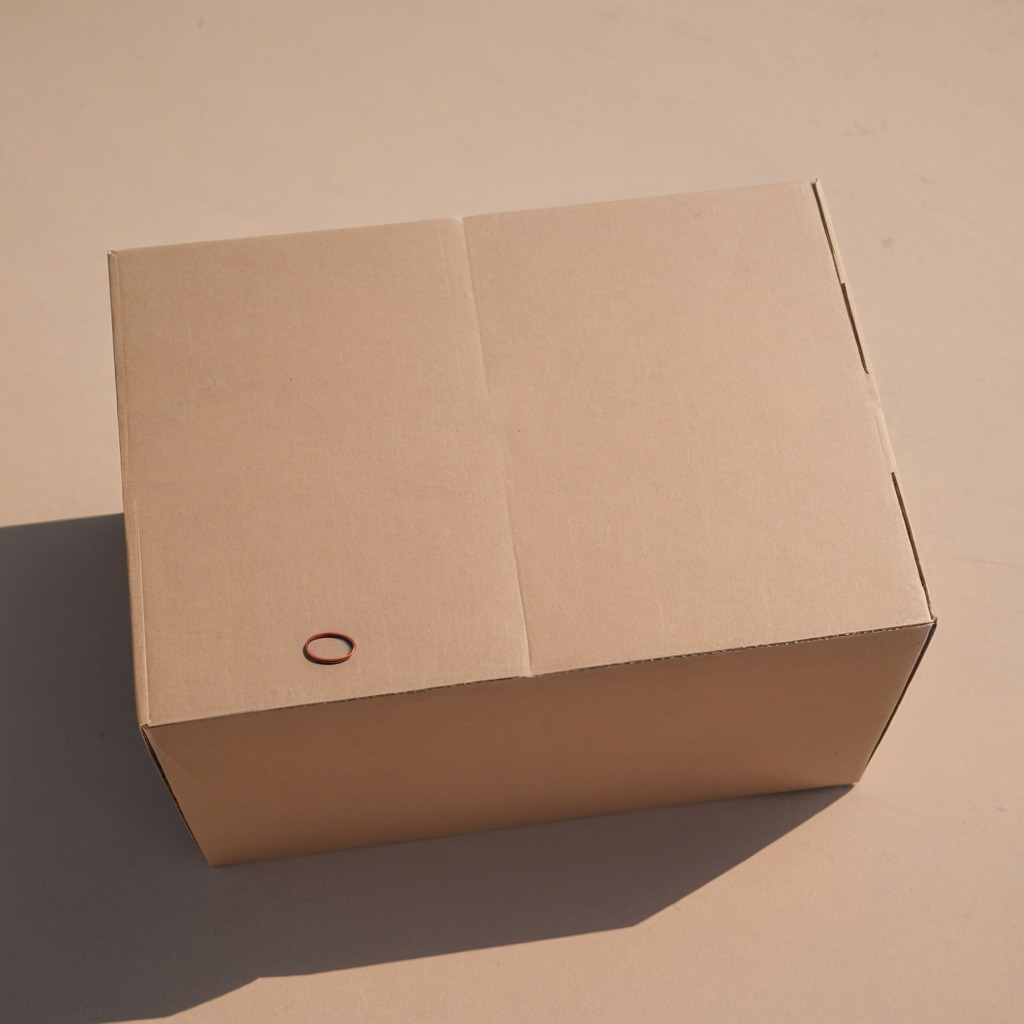
A rubber O-ring lying on a cardboard box surface in an outdoor workshop during daytime bright natural light soft shadows slightly creased but